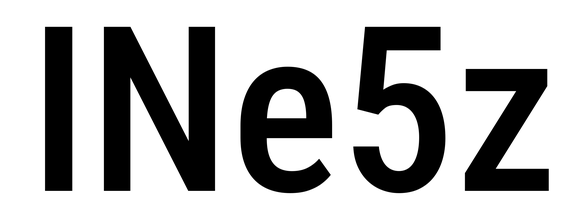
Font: Roboto_Condensed_Medium